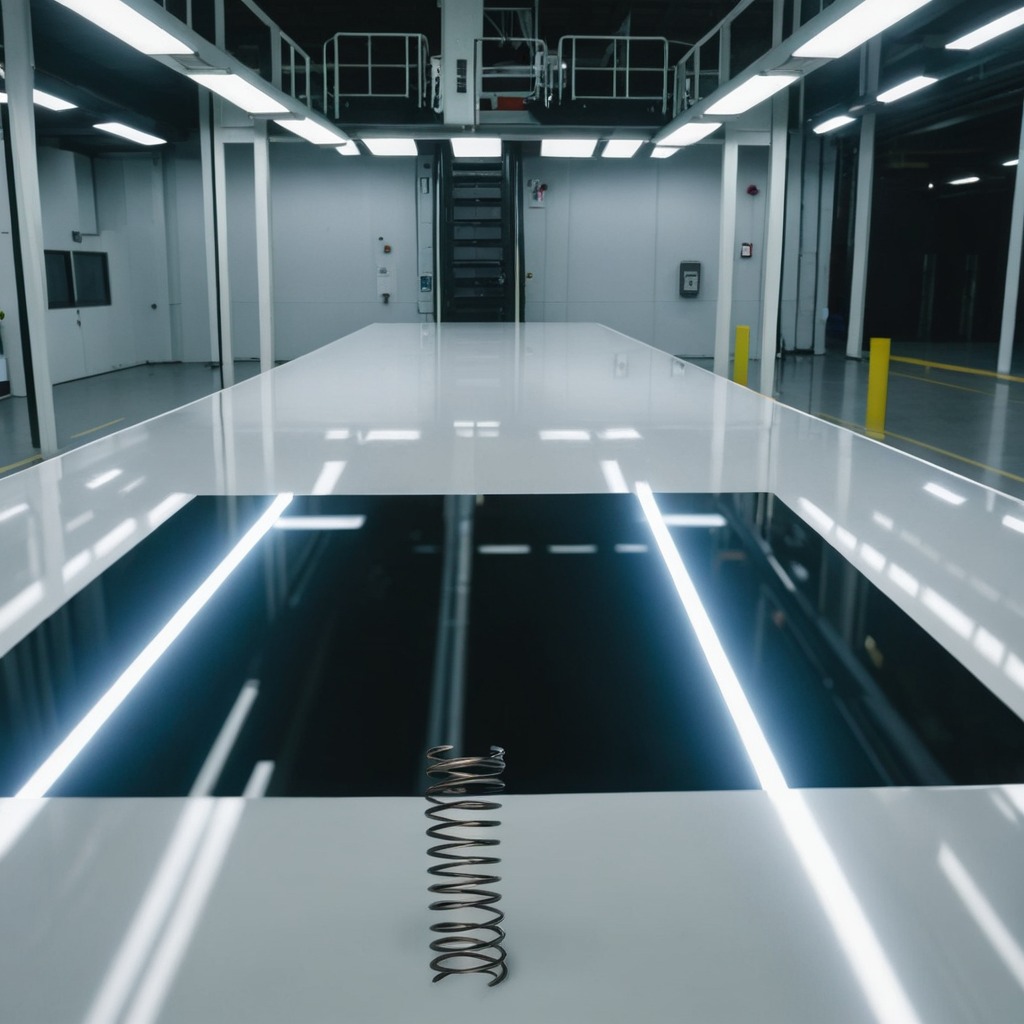
A coiled metal spring is lying on a high-gloss table in a ship maintenance bay industrial lighting.